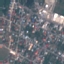
Label: Residential